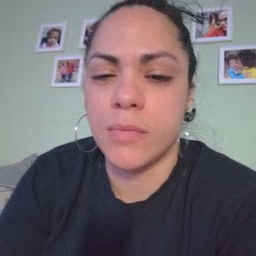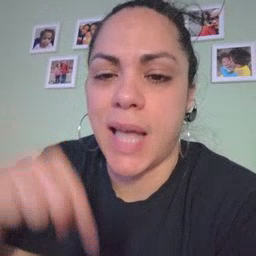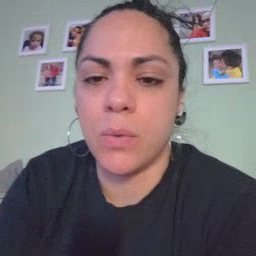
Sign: down